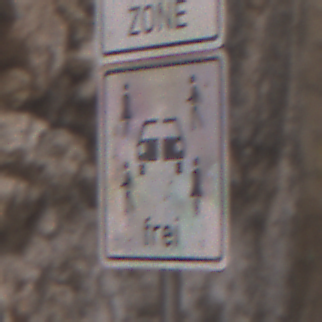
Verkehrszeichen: CarsharingfahrzeugeFrei
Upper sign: BeginnEingeschraenktesHalteverbotZone
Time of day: Midday
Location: Outdoor (Urban)
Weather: PartlyCloudy
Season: NotSpecified
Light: Natural